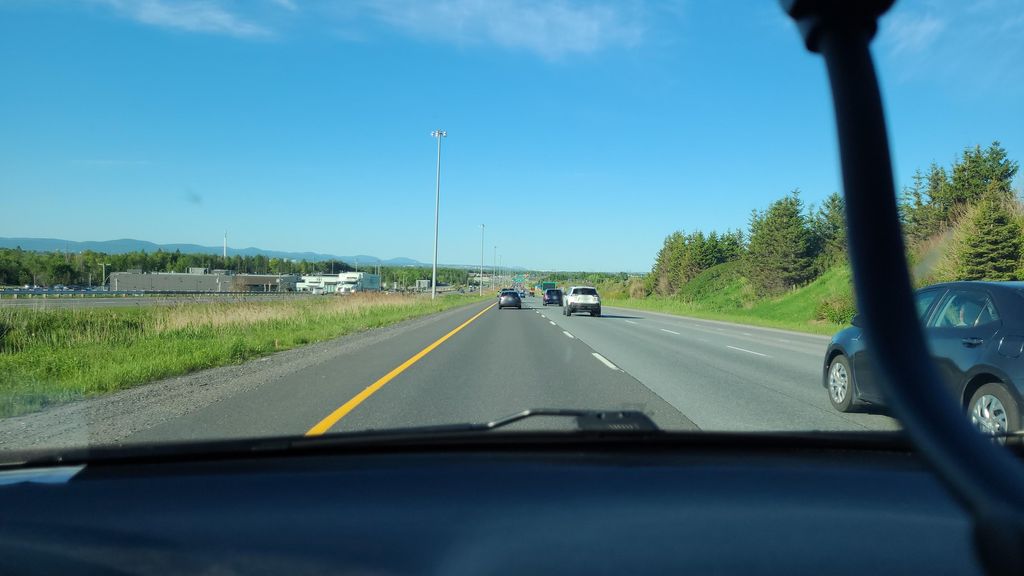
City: quebec_city